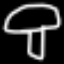
Label: mushroom